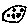
Label: moon